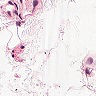
Metastatic tissue present: no